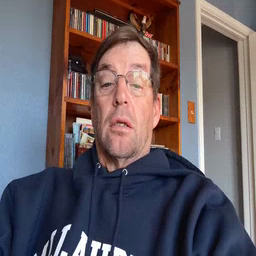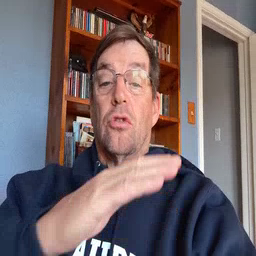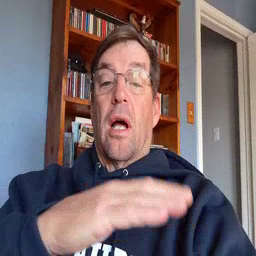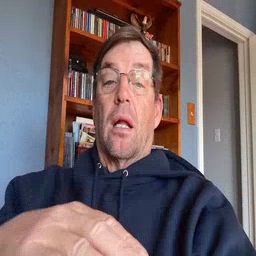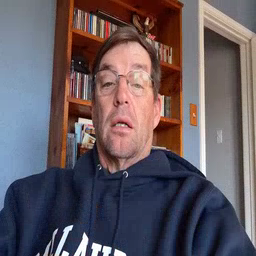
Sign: child